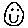
Label: smiley face